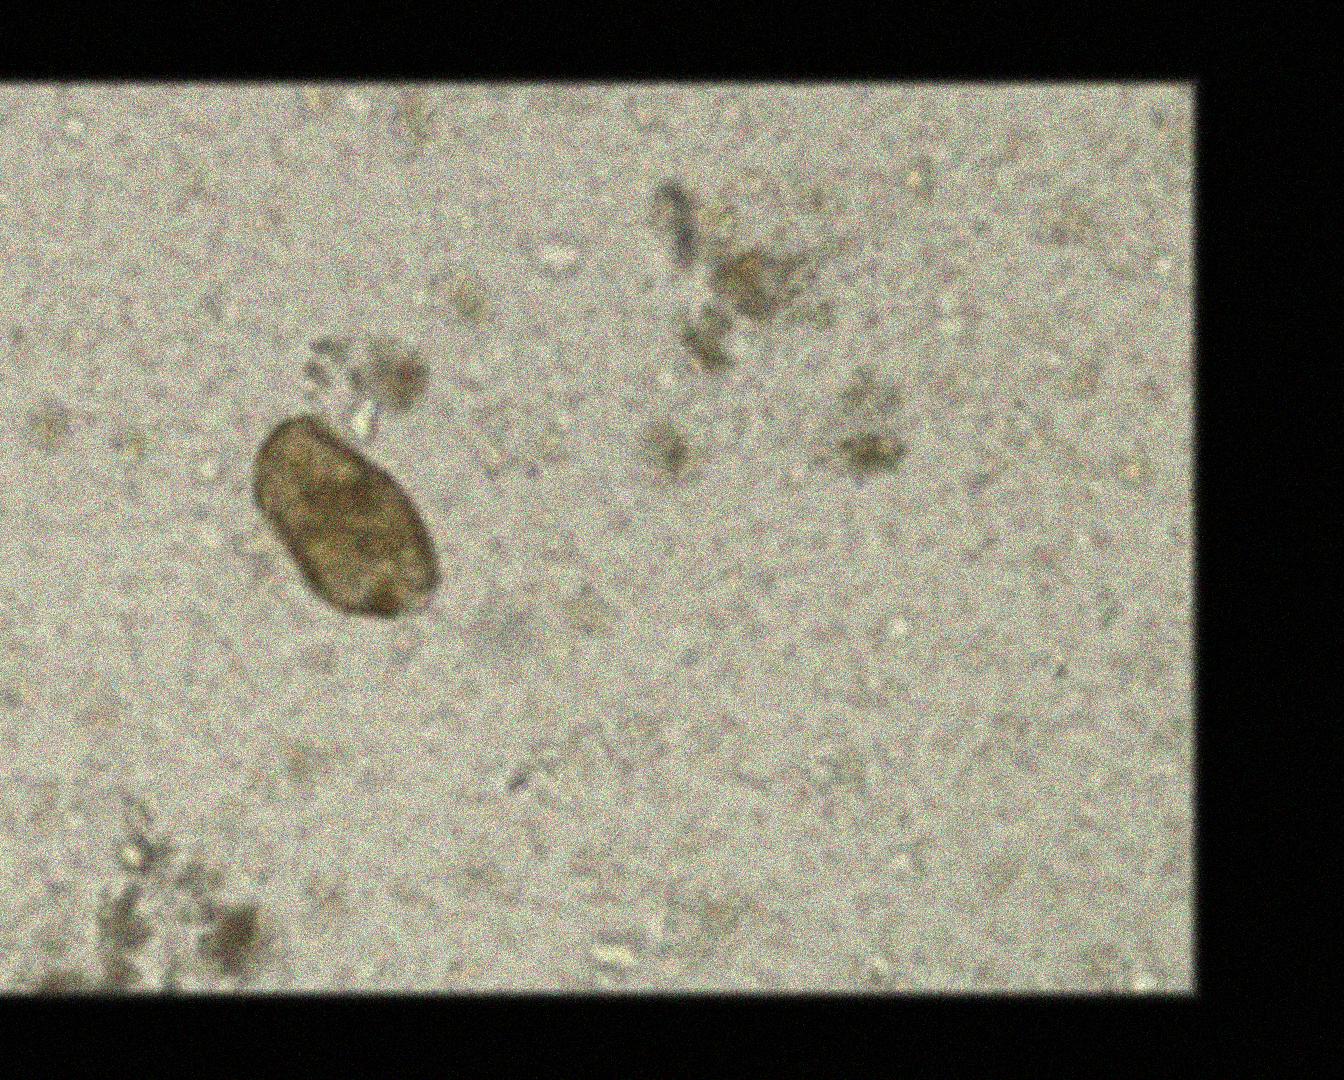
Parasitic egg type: Paragonimus spp